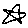
Label: star